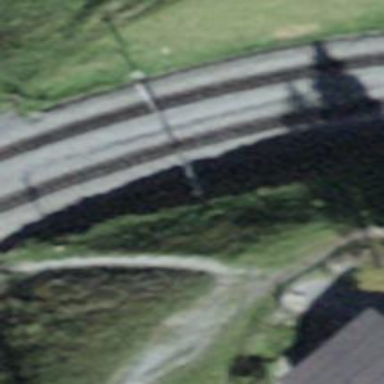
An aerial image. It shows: Narrow-gauge railway siding with electrified contact line. The siding has one track.